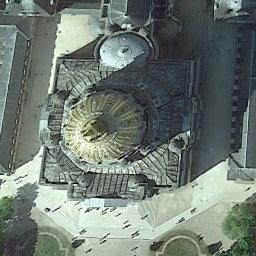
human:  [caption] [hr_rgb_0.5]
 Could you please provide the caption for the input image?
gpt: There is a church with a golden circular roof on the open place .

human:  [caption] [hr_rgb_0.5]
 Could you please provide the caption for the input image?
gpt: A cathedral with a gray roof  The main house in the middle of the church has a circular roof  There are many pedestrians in the square next to the church .

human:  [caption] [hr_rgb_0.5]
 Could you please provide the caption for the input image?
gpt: This is a church with four connected spheres .

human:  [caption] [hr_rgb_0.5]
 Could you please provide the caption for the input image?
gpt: The church with a circular pointed tower and a circular domes built in the open area .

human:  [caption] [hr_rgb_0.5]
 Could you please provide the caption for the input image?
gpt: A church with a round roof on a square .